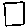
Label: square